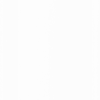
Label: dusty